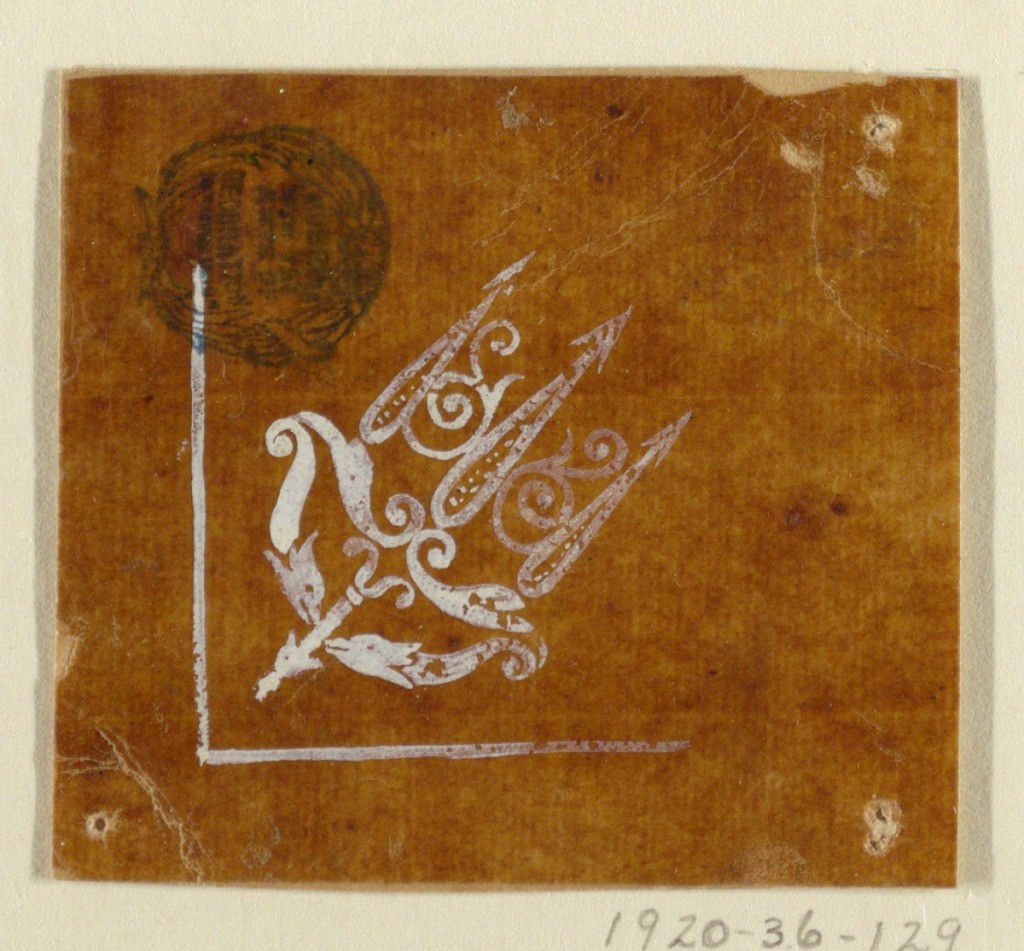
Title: Design for an Embroidered or Woven Corner Motif of the "Fabrique de St. Ruf"
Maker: Fabrique de Saint Ruf, Lyon, France
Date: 1800–1825
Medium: Brush and white gouache on glazed tracing paper
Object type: Drawing
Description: A motif consisting of a kind of mace flanked by dolphins, together with which it supports a calyx from which tree arrows, connected by scrolls, rise. Obliquely shown in an angle of lines.